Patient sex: M
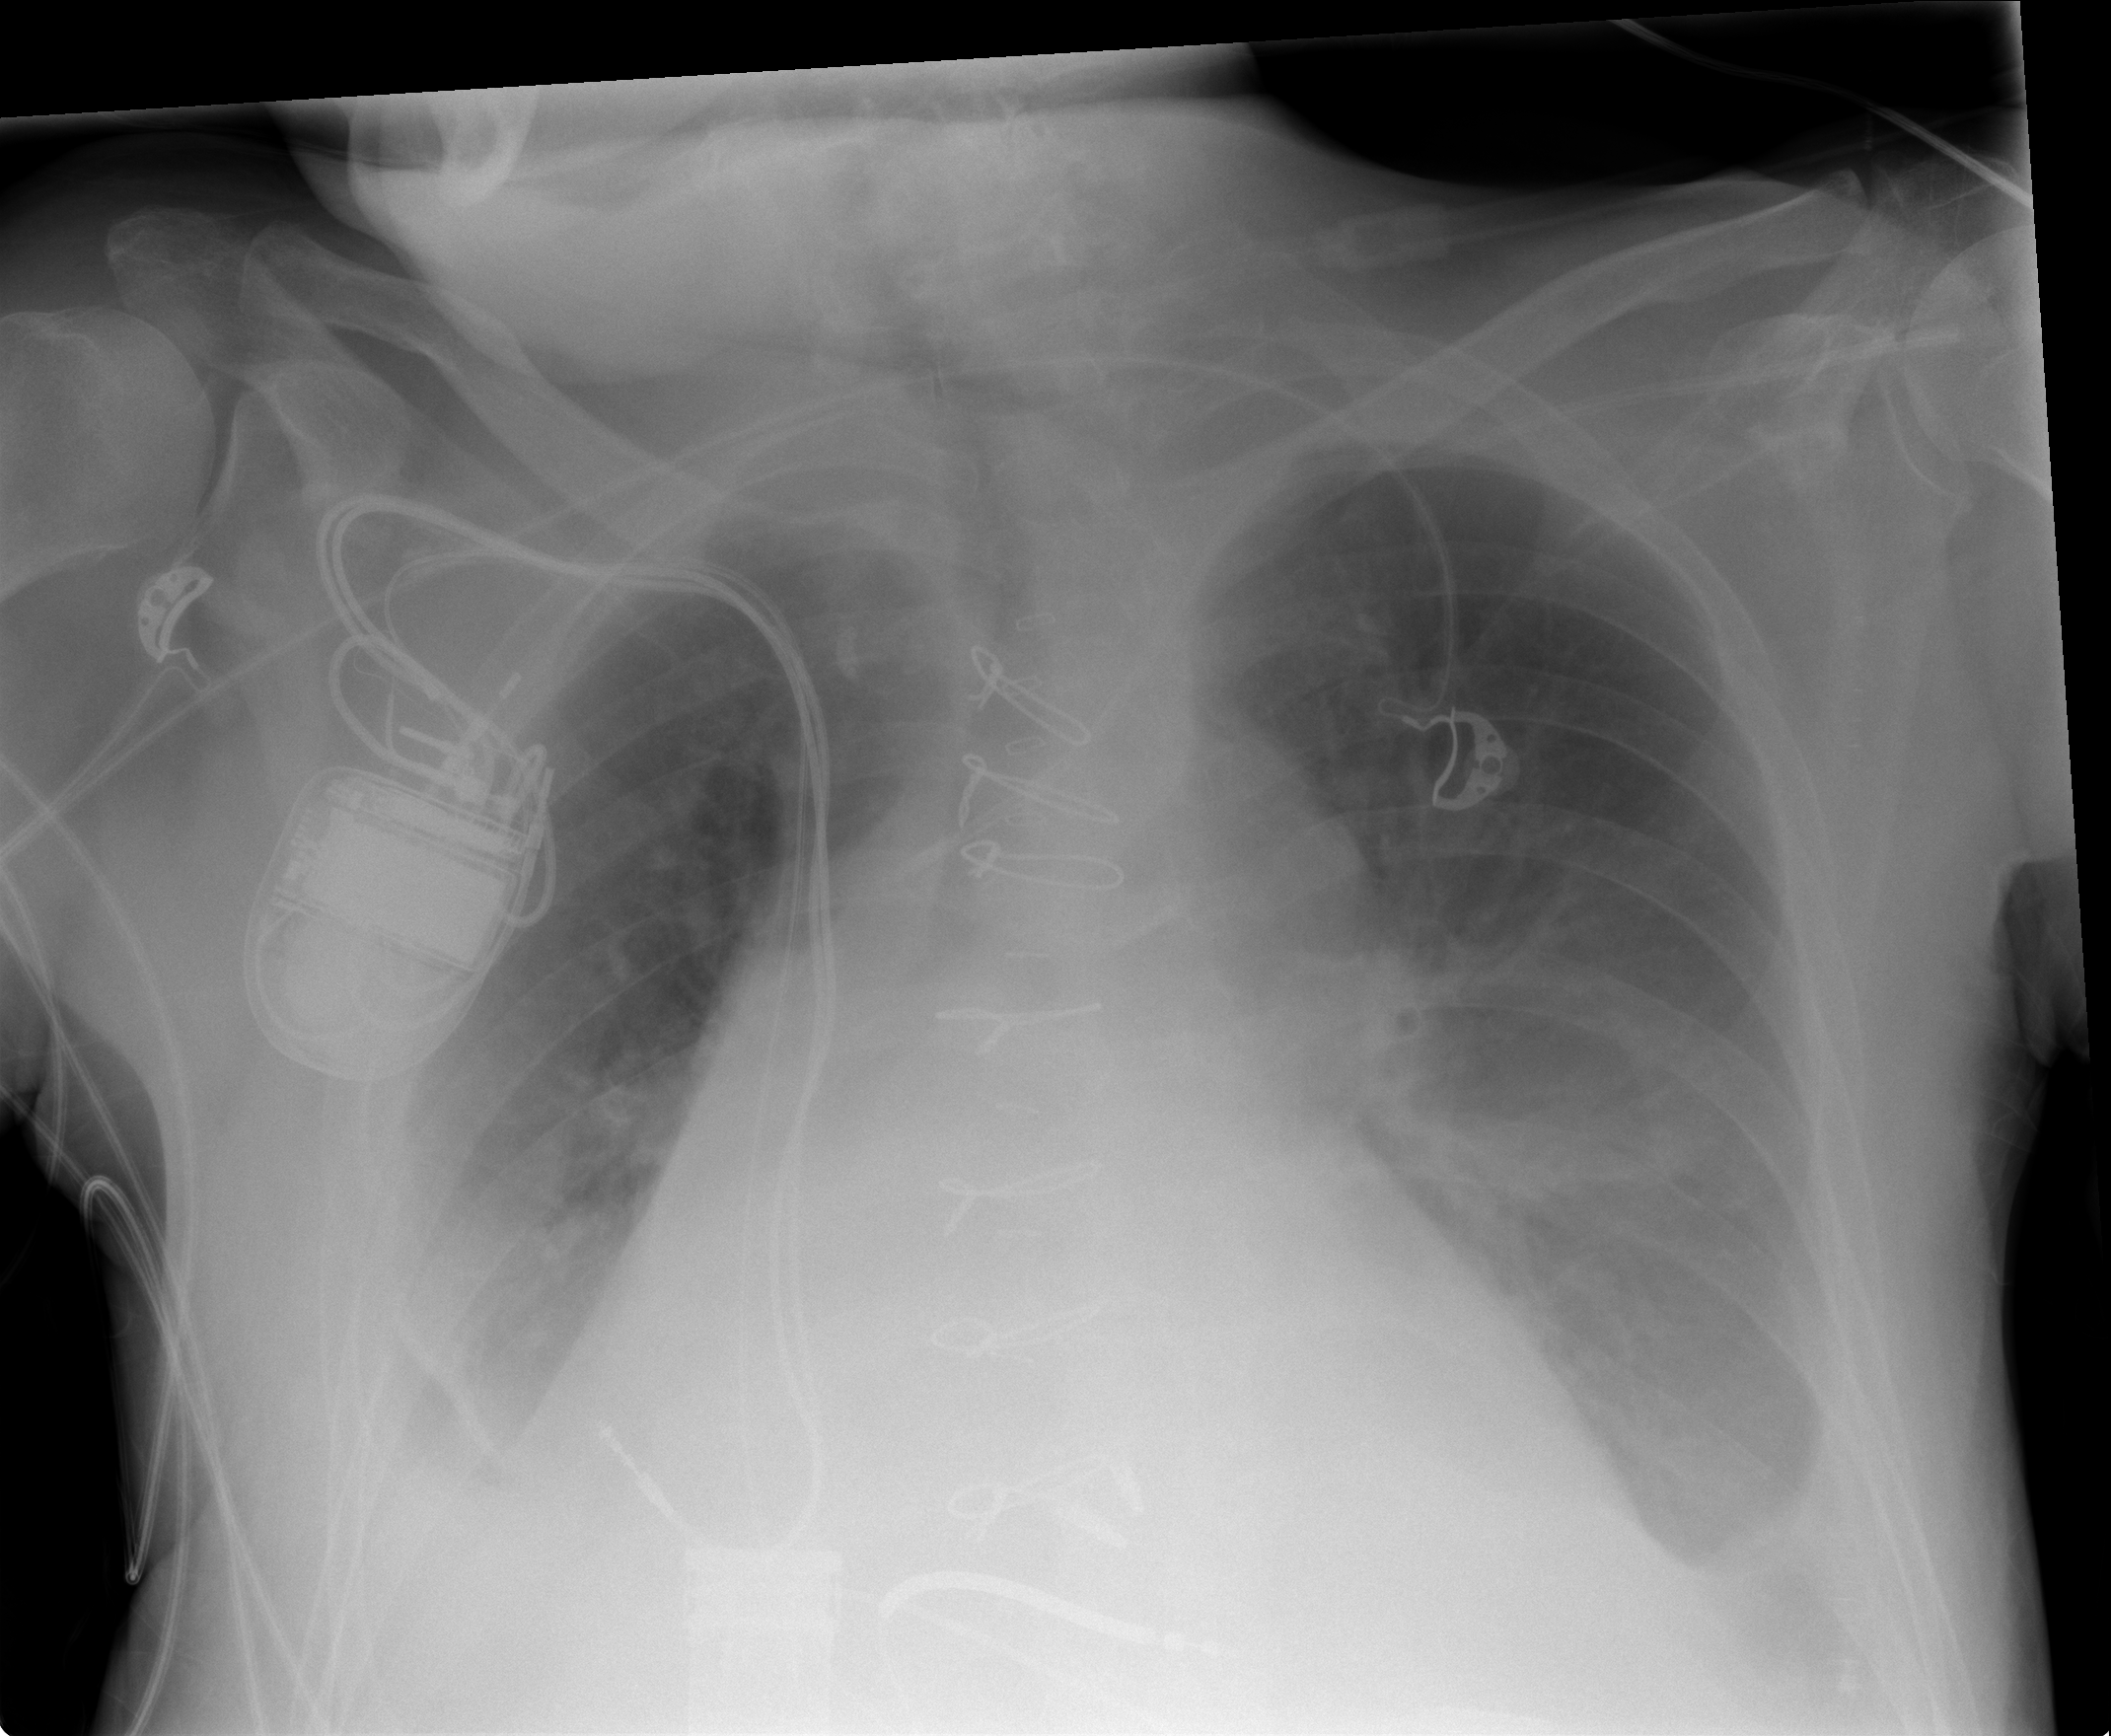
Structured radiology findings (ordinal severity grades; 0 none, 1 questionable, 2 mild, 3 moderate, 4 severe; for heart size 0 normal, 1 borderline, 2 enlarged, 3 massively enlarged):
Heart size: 2
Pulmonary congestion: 0
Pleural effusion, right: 3
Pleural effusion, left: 3
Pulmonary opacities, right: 0
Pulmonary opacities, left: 0
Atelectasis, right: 3
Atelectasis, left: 3